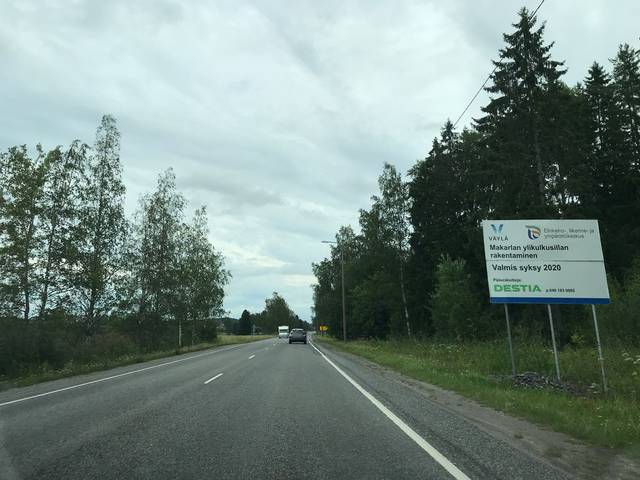
Region: Finland
Coordinates: 60.426, 22.534